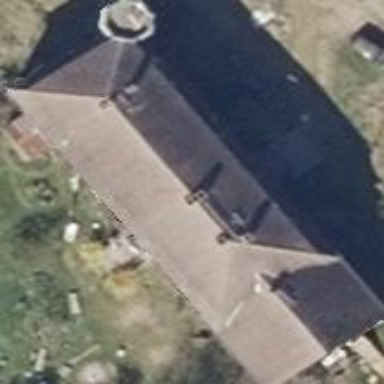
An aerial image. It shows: Historic manor building.